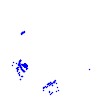
Particle: electron